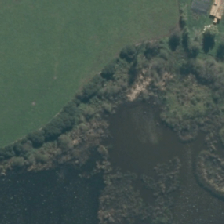
Land cover: herbaceous_freshwater_vege